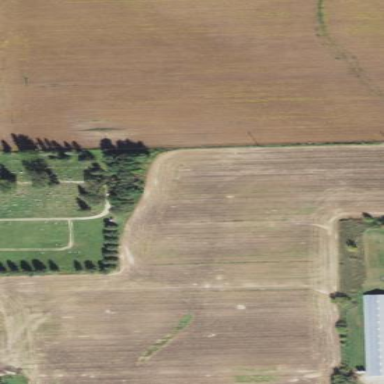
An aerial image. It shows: Cemetery.